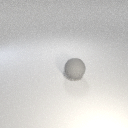
large gray rubber sphere